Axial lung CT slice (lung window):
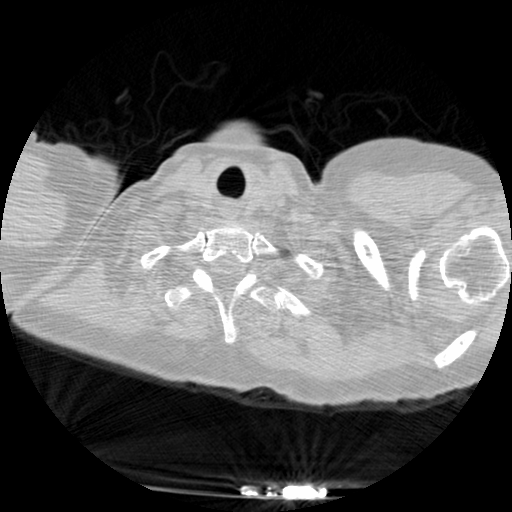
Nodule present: no